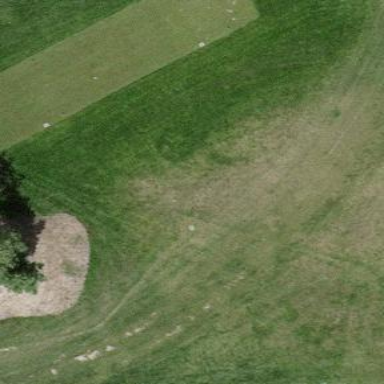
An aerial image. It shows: Golf tee on grassy land.